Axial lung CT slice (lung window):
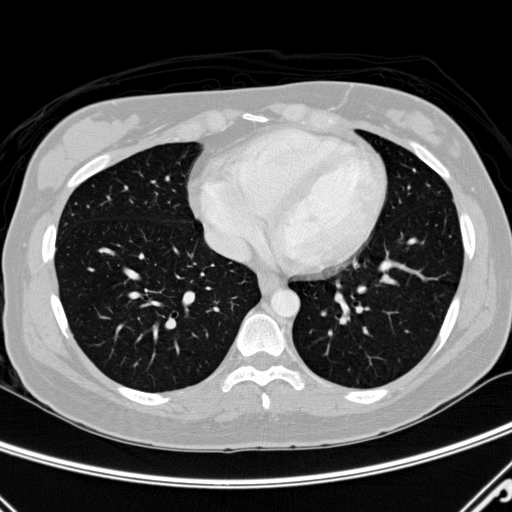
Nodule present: no